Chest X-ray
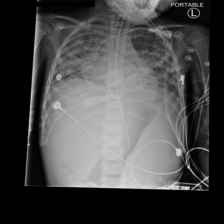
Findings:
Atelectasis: negative
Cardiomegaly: negative
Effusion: negative
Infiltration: negative
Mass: negative
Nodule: negative
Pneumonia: negative
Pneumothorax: negative
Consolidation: negative
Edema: negative
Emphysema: negative
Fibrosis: negative
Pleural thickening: negative
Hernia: negative